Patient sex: M
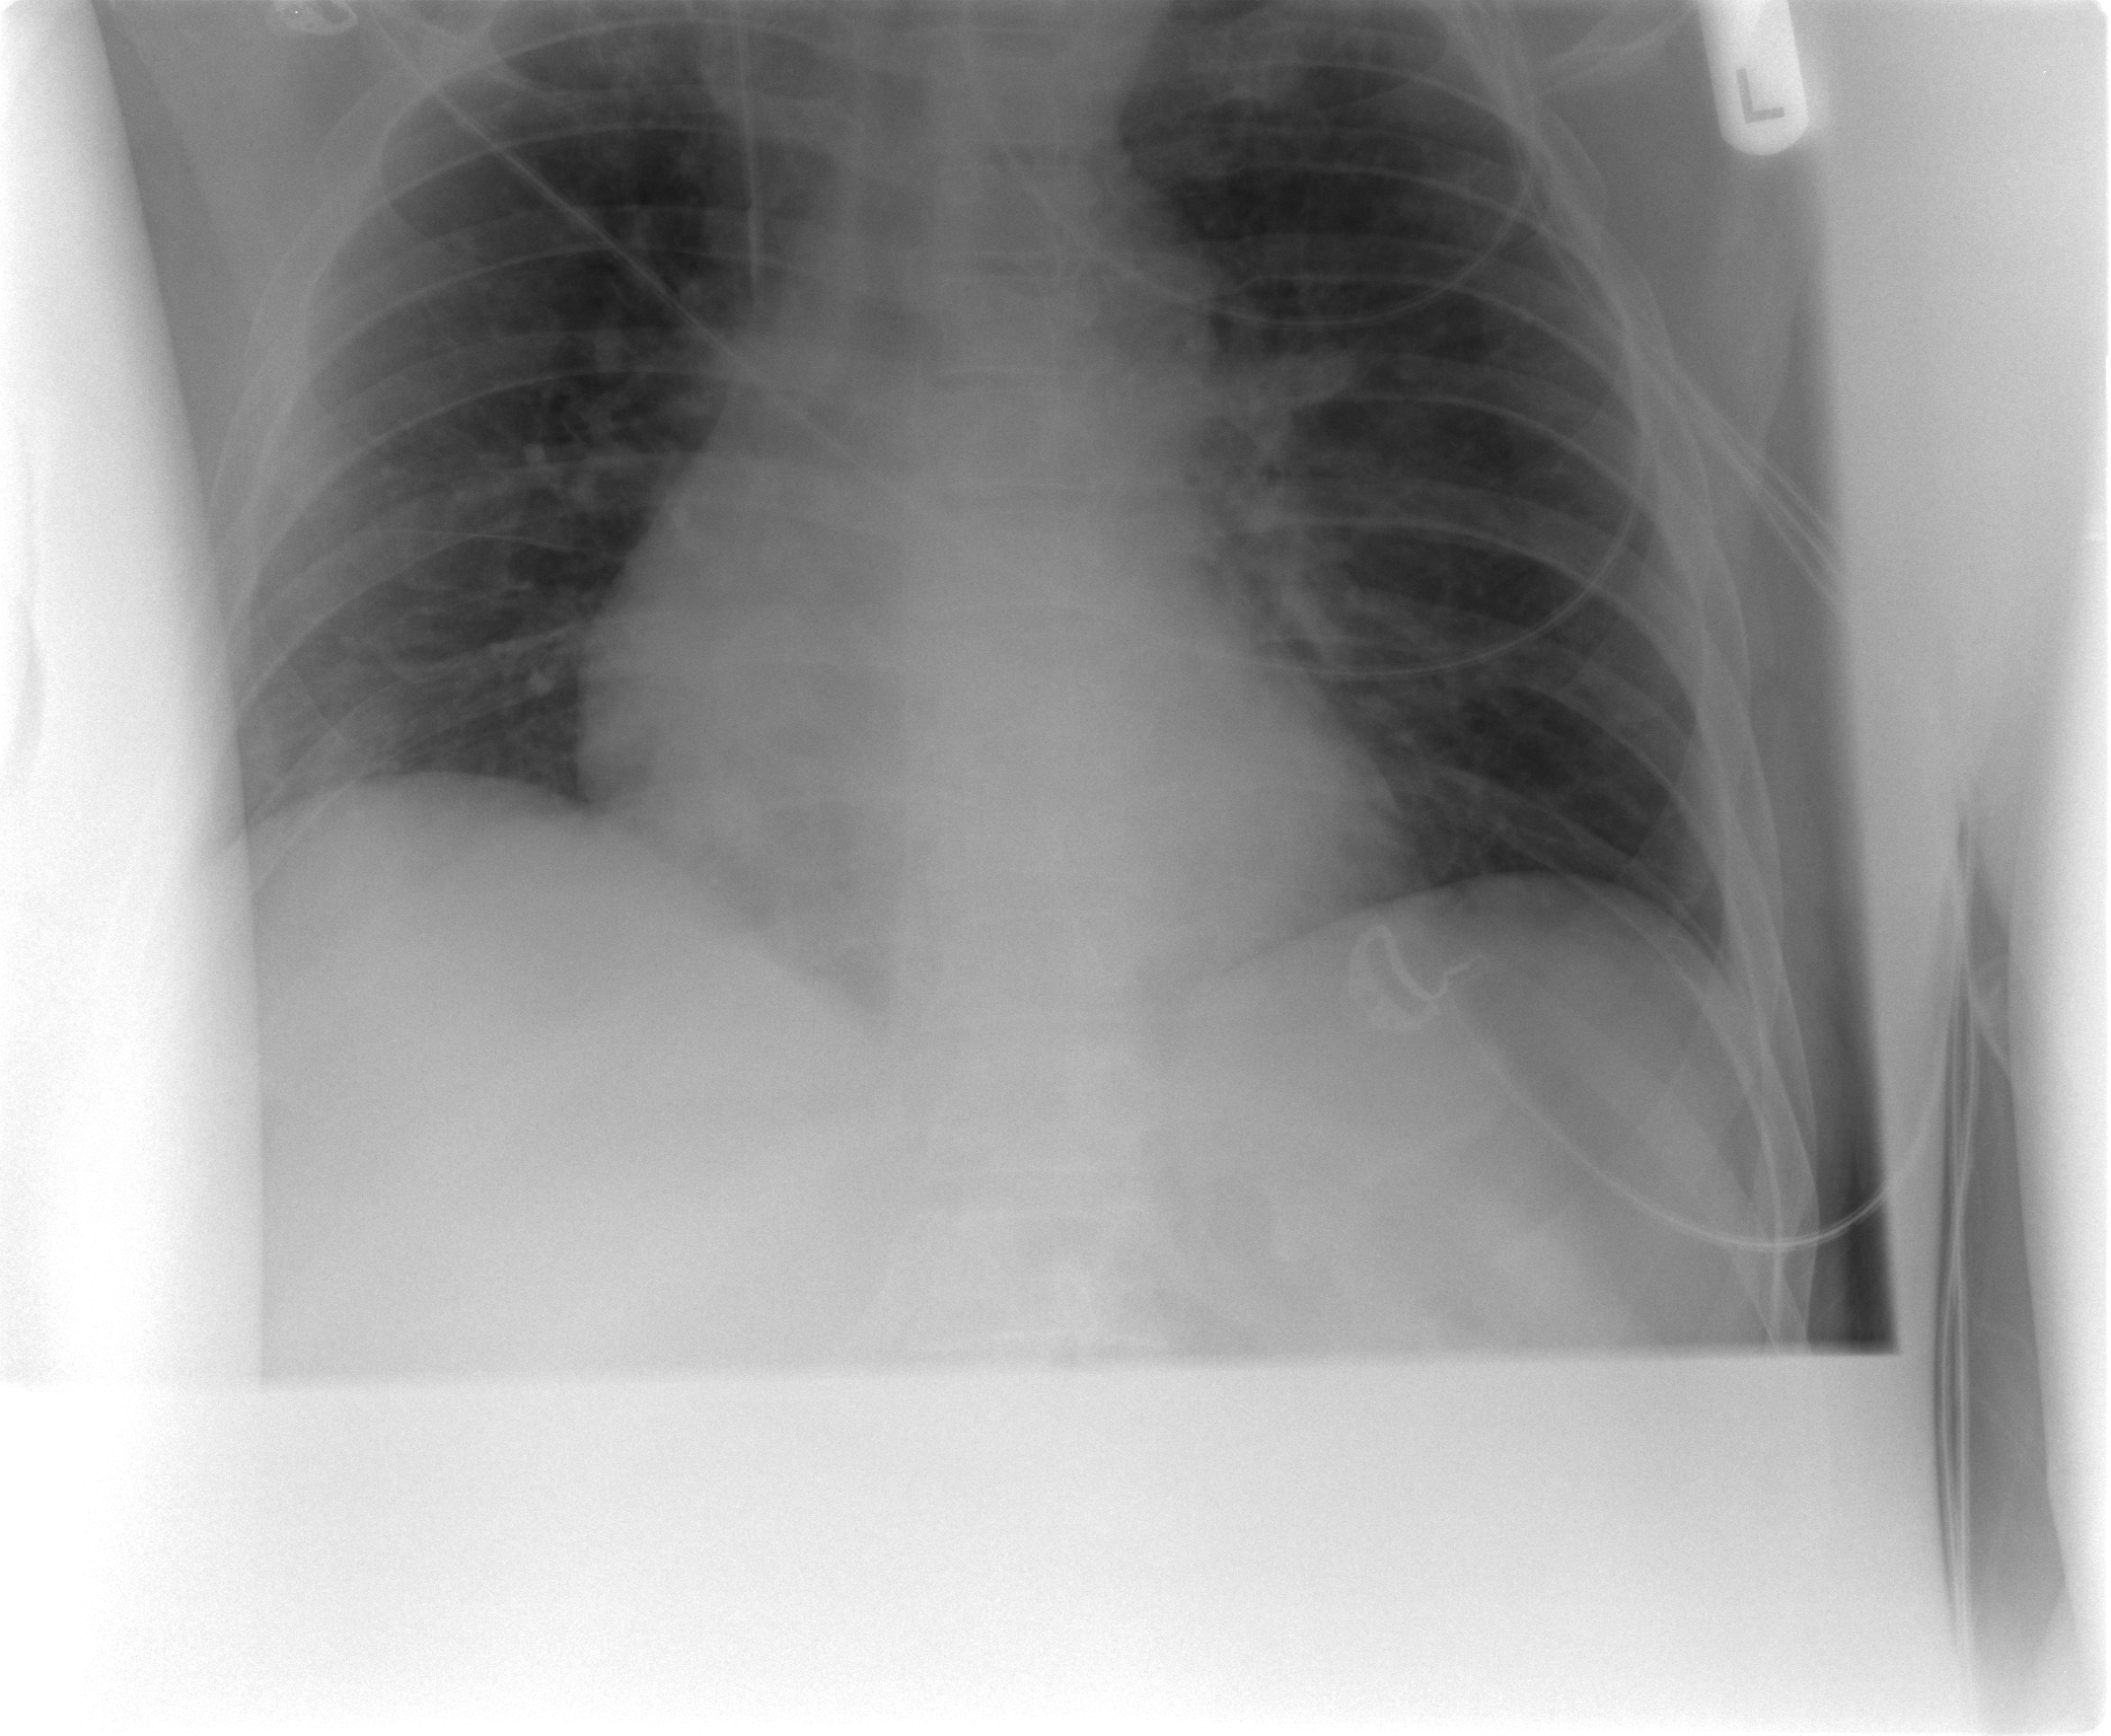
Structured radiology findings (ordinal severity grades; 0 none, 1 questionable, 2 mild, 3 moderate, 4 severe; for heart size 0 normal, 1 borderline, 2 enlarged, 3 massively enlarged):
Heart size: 0
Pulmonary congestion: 1
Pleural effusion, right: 0
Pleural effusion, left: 0
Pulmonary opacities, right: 0
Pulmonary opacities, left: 0
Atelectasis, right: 0
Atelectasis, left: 1